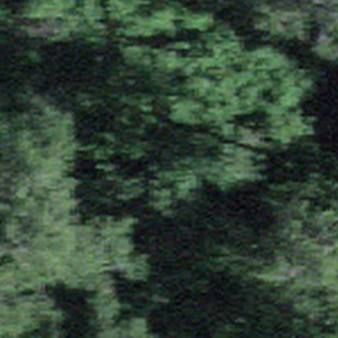
Label: other